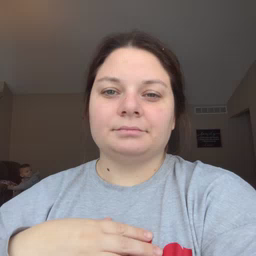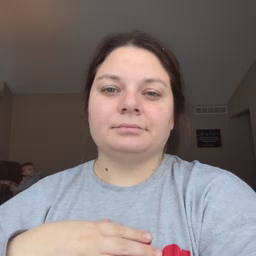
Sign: frog